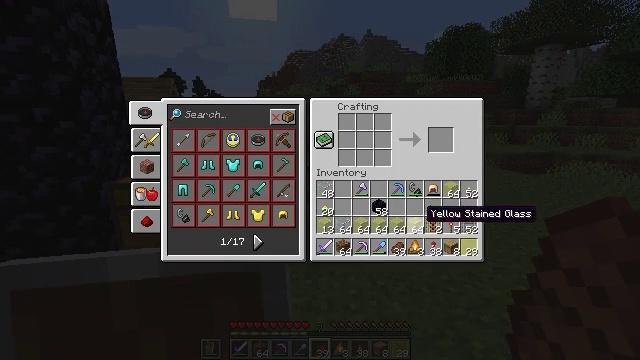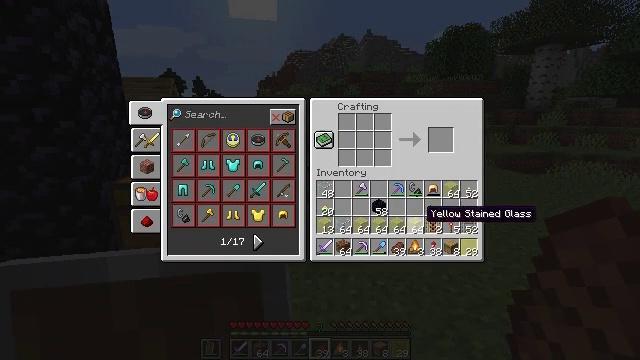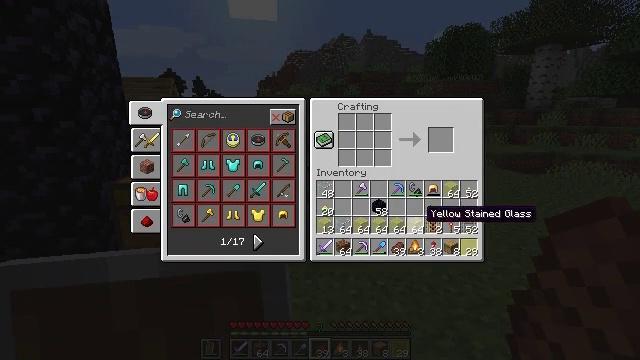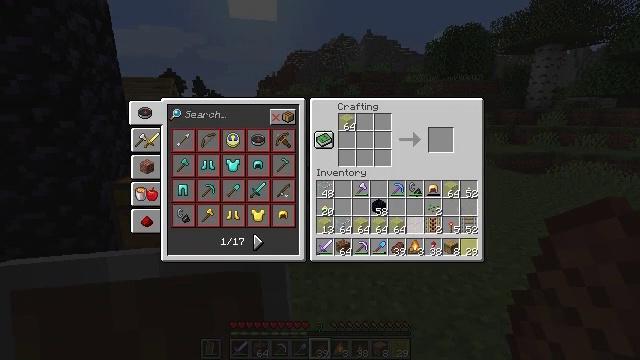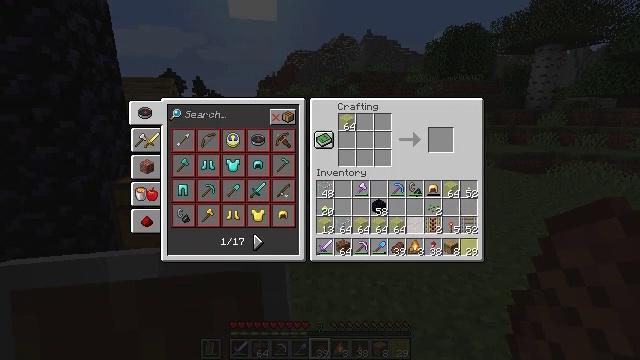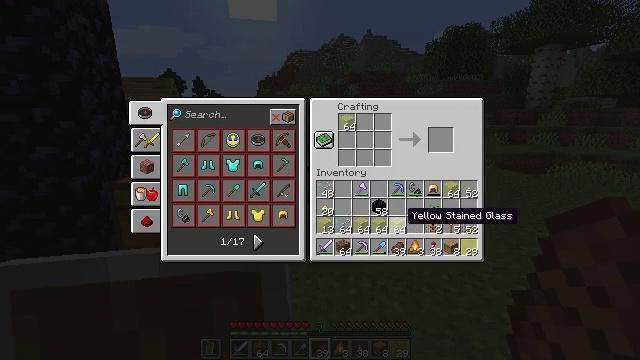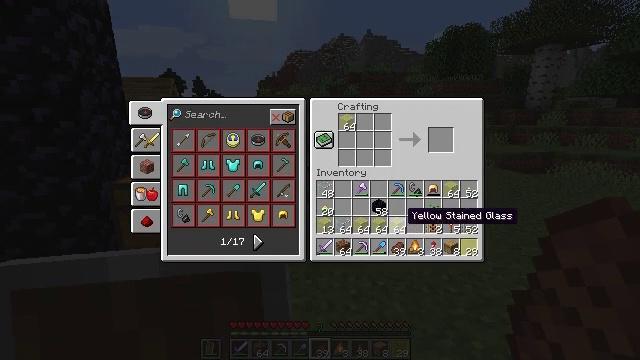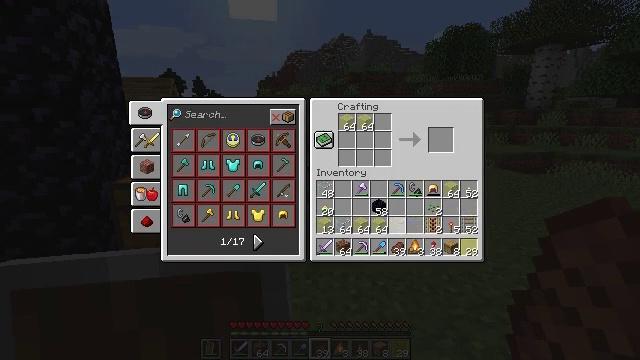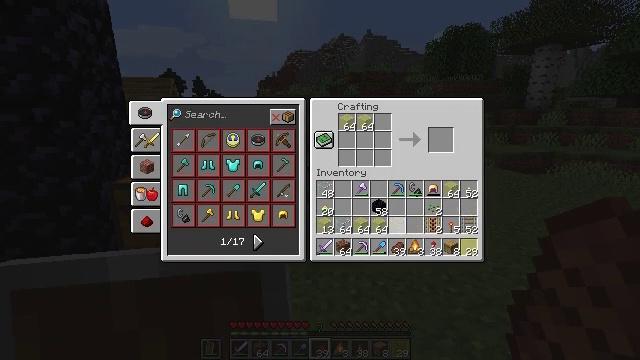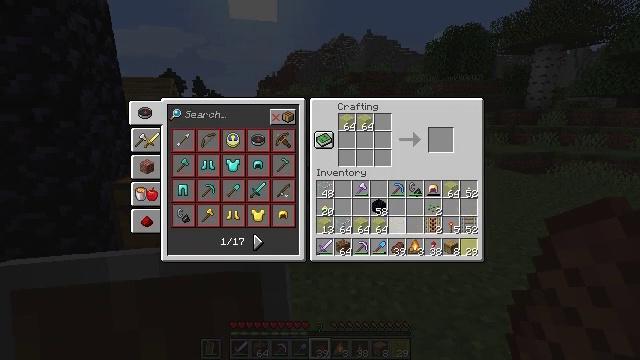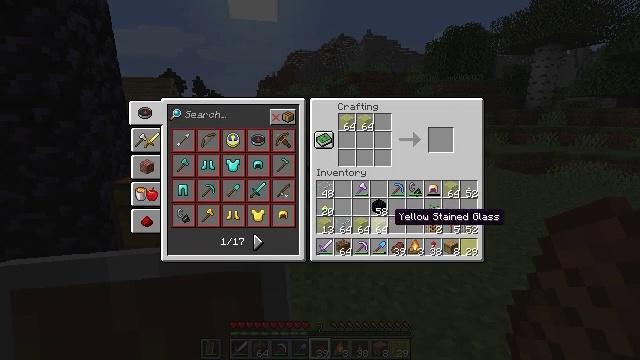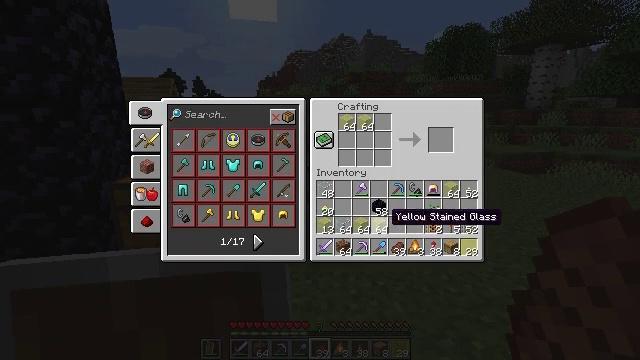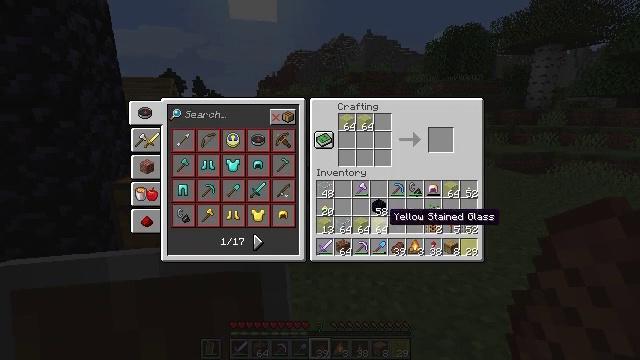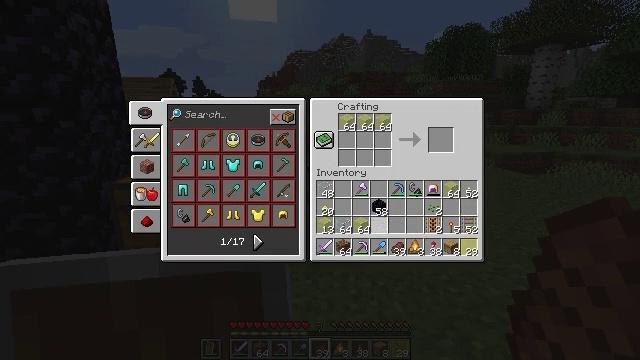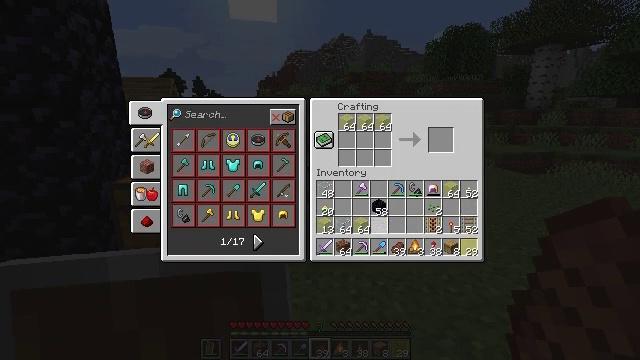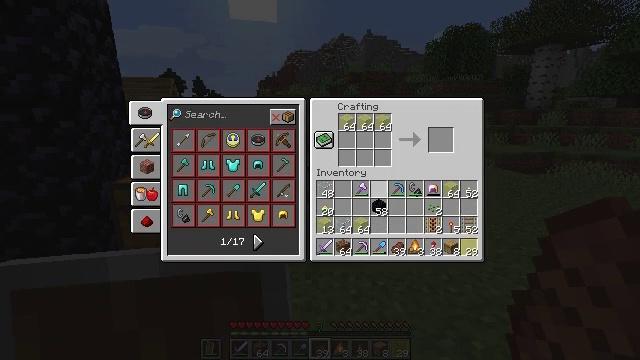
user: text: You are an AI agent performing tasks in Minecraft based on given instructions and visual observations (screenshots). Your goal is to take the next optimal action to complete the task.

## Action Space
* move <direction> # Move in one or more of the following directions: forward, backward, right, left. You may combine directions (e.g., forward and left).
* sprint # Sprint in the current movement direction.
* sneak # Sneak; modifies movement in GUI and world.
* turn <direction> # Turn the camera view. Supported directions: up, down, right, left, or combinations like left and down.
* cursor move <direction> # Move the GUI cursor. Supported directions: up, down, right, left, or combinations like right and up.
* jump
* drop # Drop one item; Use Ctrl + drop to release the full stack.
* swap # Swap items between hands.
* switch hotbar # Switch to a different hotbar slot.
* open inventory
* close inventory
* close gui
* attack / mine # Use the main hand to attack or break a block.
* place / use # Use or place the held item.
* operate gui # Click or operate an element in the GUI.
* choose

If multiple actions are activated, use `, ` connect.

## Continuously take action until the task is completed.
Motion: motion action
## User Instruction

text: Use yellow stained glass in the crafting table to craft yellow stained glass pane.
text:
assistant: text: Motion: sneak
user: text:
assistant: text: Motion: sneak
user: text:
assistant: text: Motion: sneak, choose
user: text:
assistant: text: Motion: sneak, choose
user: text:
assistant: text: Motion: sneak, cursor move left
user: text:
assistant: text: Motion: sneak
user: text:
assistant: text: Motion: sneak, choose
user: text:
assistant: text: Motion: sneak, choose
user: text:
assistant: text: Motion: sneak, cursor move left
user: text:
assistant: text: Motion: sneak
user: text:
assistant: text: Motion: sneak
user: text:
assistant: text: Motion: sneak
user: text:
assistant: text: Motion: sneak, choose
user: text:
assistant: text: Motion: sneak, choose
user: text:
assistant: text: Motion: sneak, cursor move left and up
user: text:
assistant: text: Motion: sneak, cursor move right and up
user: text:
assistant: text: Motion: cursor move up
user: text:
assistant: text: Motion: cursor move up
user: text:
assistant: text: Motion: no_op
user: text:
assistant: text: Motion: no_op
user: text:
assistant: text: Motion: choose
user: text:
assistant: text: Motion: cursor move down, choose
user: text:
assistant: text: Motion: no_op
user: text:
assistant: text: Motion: no_op
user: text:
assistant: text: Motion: operate gui
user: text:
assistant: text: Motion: operate gui
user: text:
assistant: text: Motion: no_op
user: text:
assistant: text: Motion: no_op
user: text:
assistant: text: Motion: no_op
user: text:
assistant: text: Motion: no_op